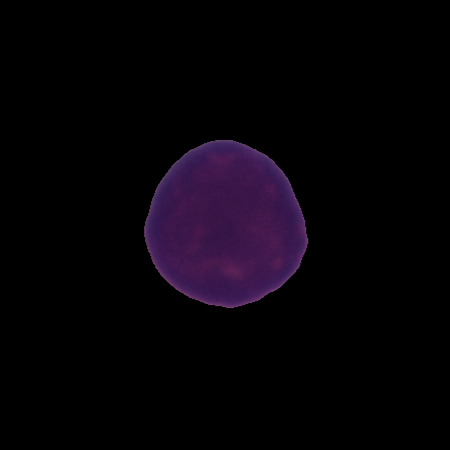
Label: healthy